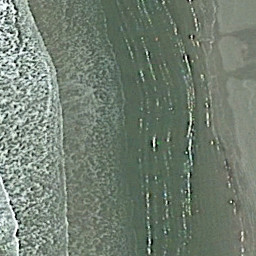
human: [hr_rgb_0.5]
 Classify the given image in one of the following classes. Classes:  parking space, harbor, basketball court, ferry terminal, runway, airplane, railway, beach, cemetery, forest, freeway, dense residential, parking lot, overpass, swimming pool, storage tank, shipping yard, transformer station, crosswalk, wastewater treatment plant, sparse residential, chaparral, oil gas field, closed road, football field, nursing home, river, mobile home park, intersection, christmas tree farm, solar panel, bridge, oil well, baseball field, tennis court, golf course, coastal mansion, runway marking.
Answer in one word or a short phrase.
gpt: beach